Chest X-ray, PA view. Patient: 69 years old, sex M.
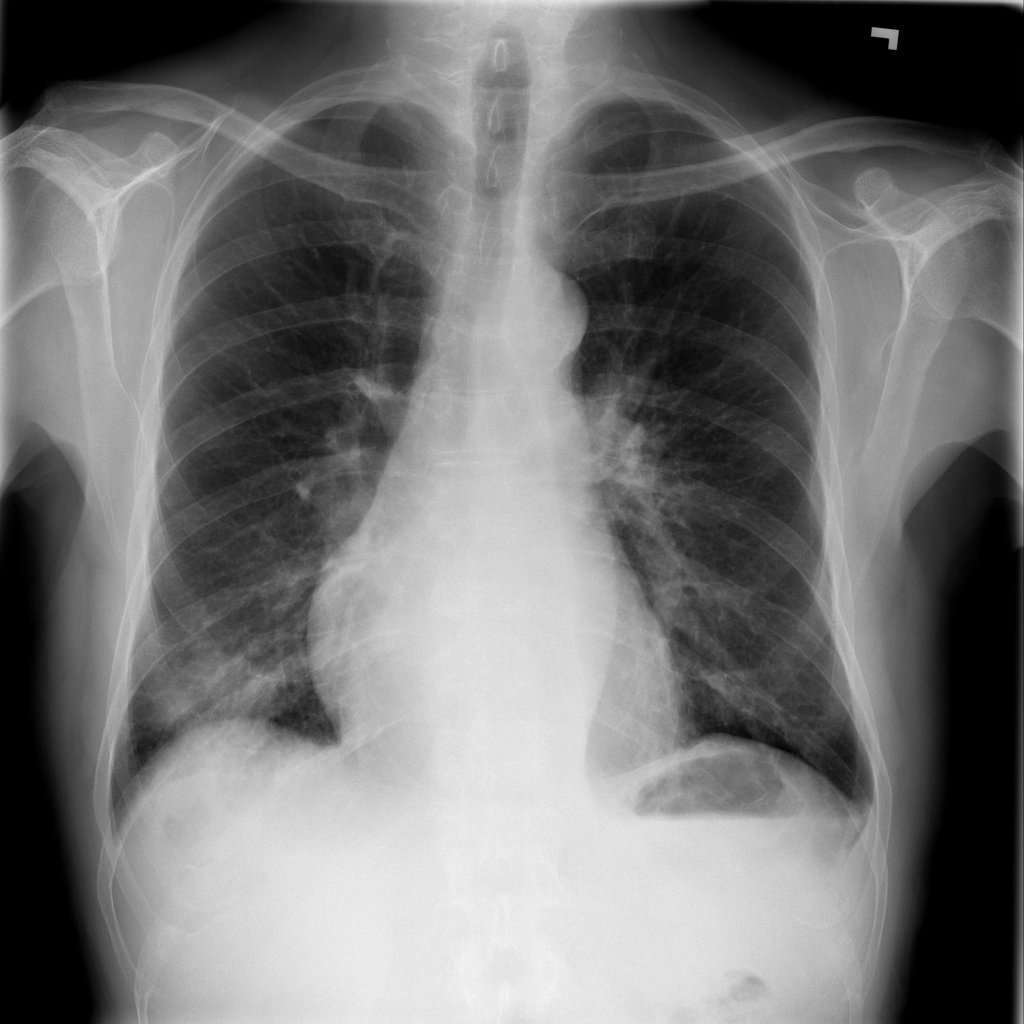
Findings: Infiltration